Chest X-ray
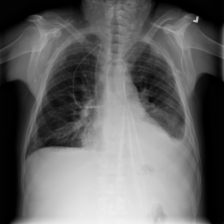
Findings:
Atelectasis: positive
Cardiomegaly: positive
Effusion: positive
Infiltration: positive
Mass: negative
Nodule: negative
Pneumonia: negative
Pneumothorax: negative
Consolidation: positive
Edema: negative
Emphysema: negative
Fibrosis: negative
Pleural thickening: negative
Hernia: negative